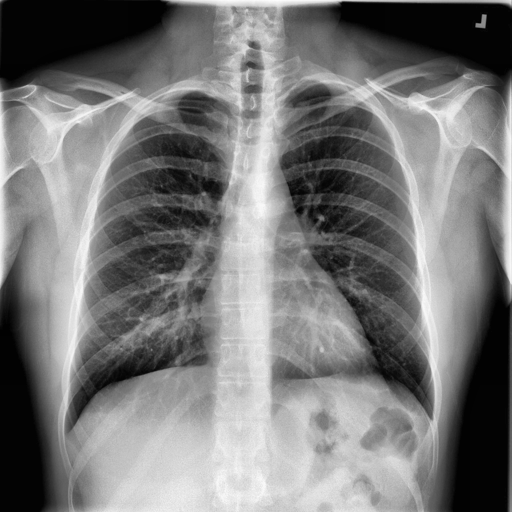
Finding: NORMAL